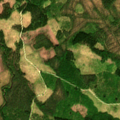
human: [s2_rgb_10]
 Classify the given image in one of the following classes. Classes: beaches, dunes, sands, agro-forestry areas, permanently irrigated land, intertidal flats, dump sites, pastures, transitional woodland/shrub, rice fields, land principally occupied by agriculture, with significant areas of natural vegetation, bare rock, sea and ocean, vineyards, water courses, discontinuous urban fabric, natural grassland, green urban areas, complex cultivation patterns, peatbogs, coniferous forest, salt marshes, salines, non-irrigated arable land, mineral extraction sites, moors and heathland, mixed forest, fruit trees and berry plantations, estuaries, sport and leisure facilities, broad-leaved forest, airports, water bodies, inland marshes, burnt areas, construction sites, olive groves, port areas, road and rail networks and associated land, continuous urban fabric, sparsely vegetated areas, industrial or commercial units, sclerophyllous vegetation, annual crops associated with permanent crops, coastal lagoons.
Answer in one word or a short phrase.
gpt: coniferous forest, mixed forest, transitional woodland/shrub